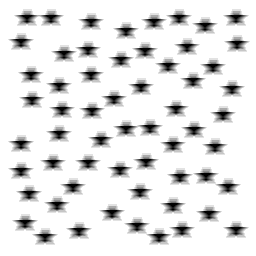
Squares: 0
Triangles: 0
Stars: 59
Total shapes: 59